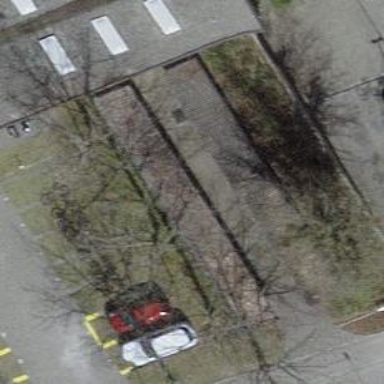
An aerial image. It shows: Bicycle parking facility.